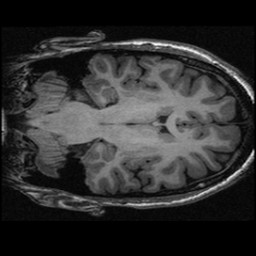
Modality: T1w
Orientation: coronal
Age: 23
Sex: female